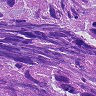
Metastatic tissue present: yes